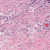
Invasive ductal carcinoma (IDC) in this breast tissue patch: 1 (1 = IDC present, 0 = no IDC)